Field crop: tomato
Growth stage: 1
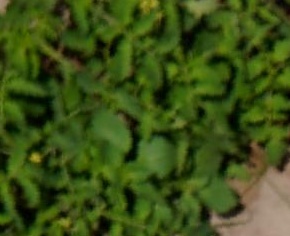
Species: tomato